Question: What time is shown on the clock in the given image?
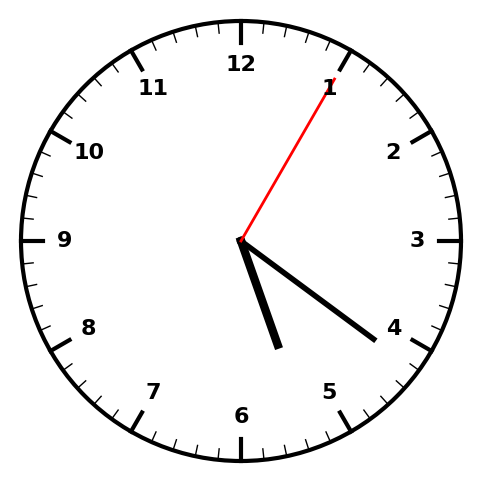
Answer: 05:21:05